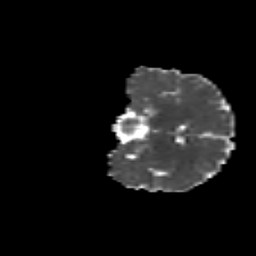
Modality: MD
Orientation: coronal
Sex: male
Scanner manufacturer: siemens
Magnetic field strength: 3 T
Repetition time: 5 s
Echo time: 0.071 s